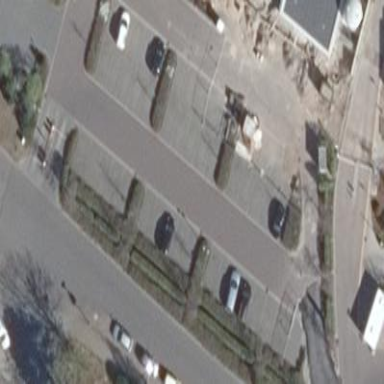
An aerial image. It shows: Parking area with surface.